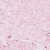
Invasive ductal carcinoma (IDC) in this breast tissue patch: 0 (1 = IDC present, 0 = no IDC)